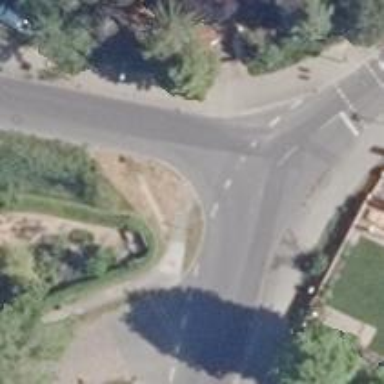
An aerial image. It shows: Residential road with asphalt surface and separate sidewalk.